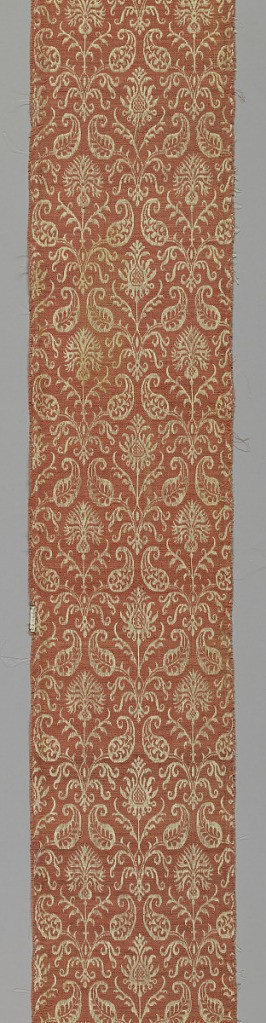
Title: Fragment
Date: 17th century
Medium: linen, wool Technique: two interconnected structures
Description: Flowers and curling leaves in salmon and white.